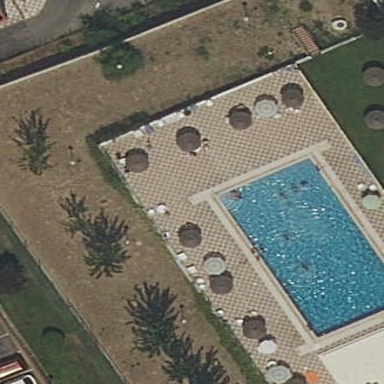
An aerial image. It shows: Swimming pool located in leisure land.